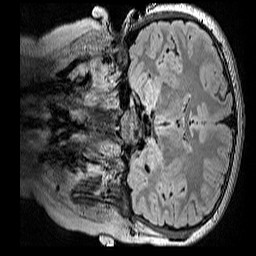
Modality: FLAIR
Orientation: coronal
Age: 10
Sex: male
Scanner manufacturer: siemens
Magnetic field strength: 3 T
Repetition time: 5 s
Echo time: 0.388 s